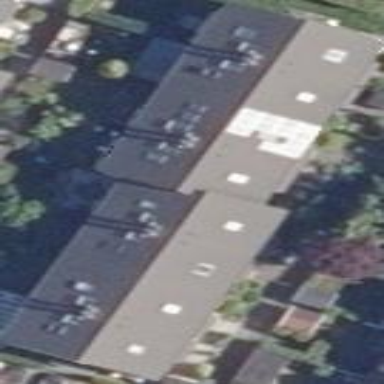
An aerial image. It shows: Terrace building.